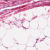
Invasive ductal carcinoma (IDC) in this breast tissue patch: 0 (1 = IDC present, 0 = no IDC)